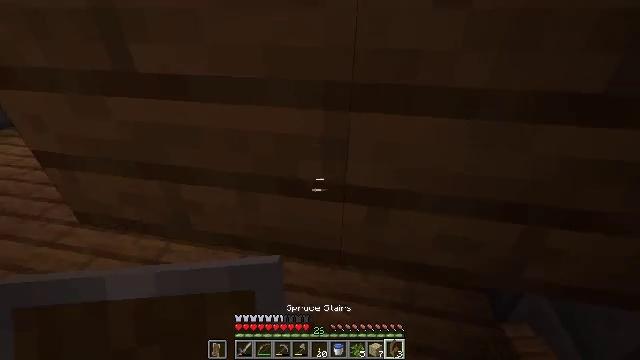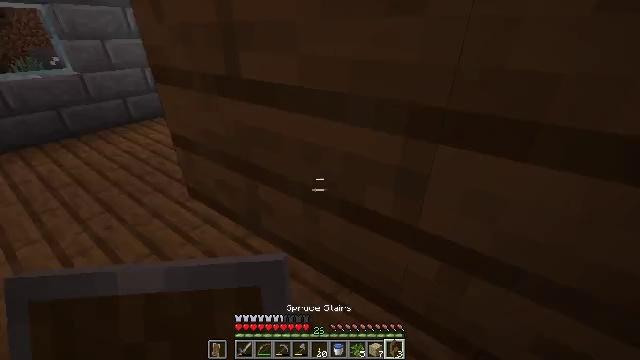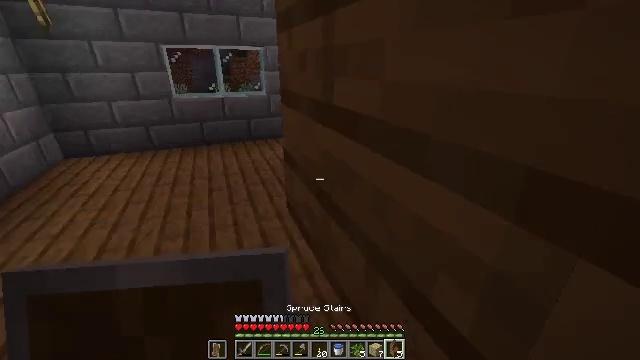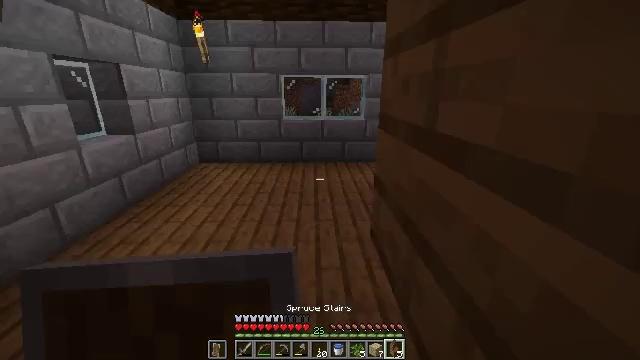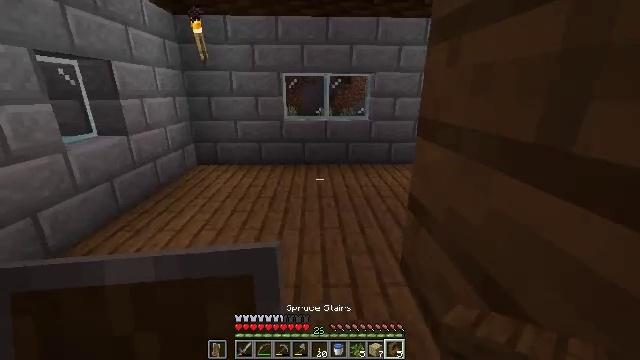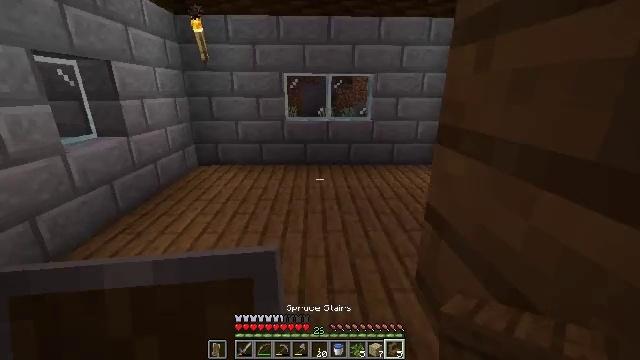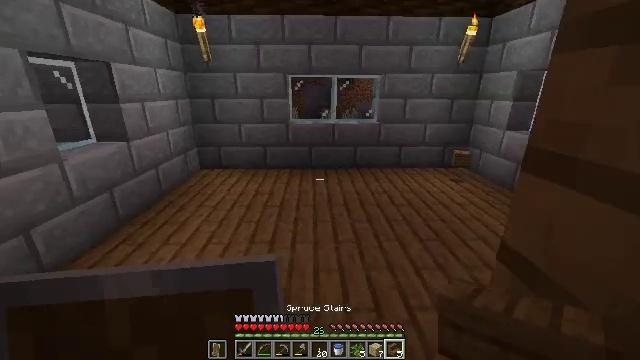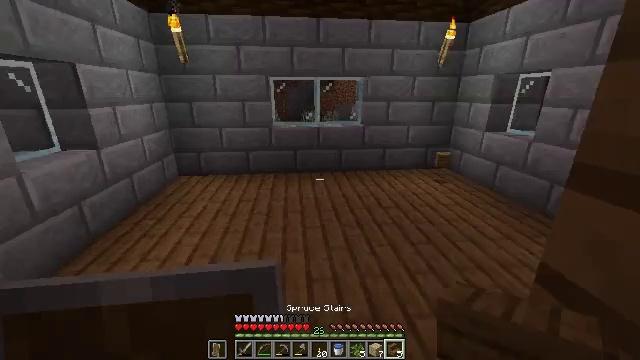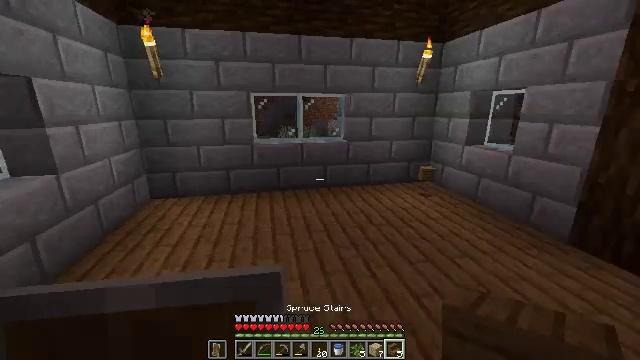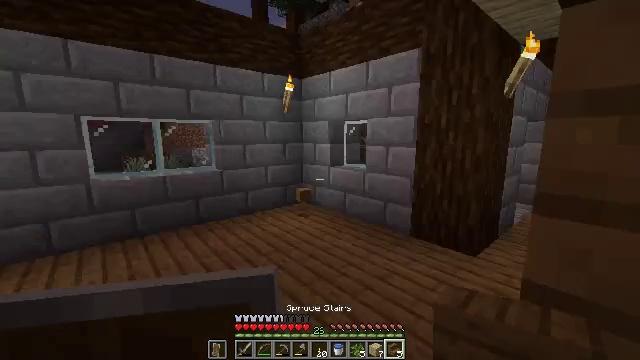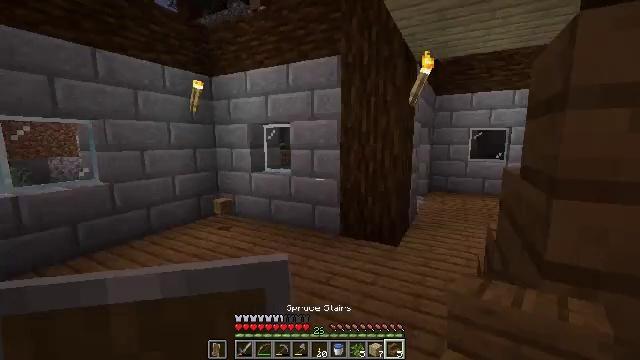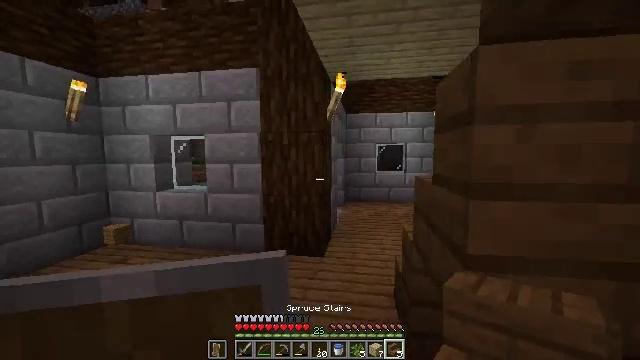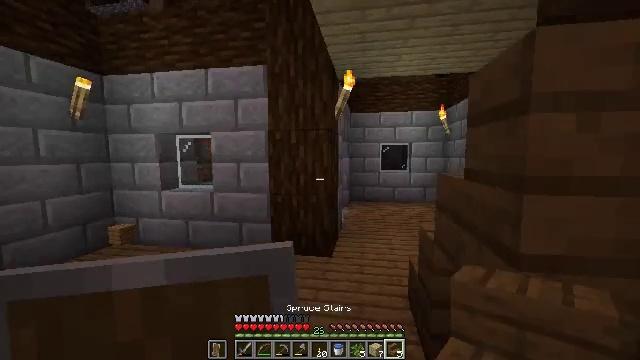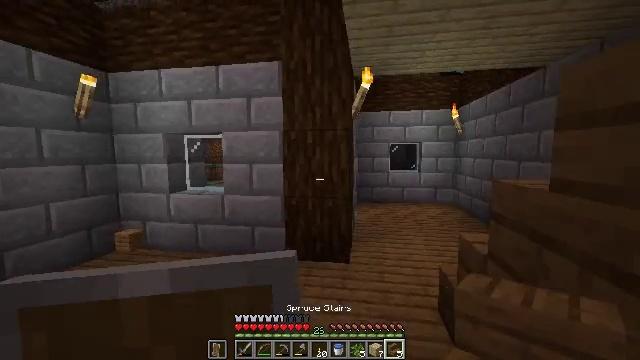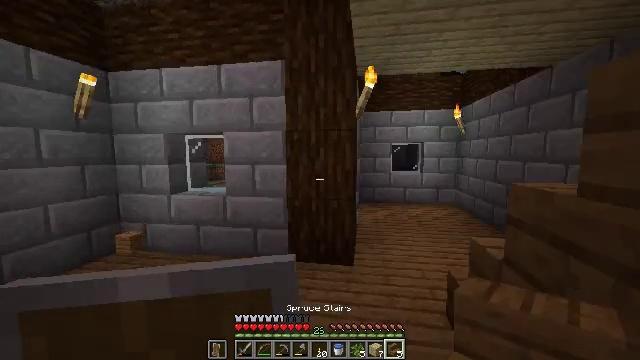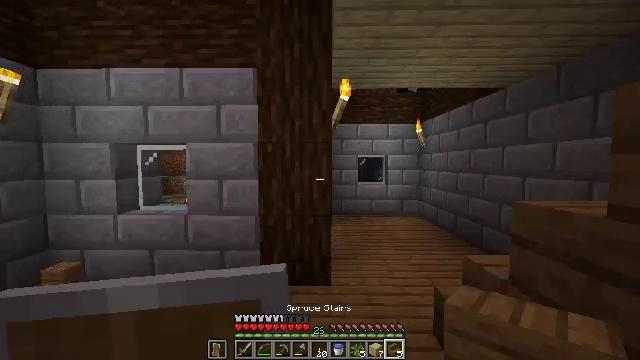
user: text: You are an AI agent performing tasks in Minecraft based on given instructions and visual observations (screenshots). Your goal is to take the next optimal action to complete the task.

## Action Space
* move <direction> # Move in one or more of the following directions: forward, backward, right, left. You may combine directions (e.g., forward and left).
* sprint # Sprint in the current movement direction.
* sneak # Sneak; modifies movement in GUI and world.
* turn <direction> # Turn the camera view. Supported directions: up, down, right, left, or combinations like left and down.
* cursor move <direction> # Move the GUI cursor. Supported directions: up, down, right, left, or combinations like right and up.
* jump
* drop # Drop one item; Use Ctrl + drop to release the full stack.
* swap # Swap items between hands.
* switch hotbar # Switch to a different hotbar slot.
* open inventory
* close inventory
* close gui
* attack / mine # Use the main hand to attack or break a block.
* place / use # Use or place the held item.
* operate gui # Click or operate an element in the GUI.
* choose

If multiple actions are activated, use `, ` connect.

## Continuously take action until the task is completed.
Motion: motion action
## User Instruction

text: Gather some birch planks.
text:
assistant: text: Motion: move forward and move right, turn left and up
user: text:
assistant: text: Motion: move forward and move right, turn left and up
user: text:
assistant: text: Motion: move forward and move right, turn left and up
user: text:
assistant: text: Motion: move forward and move left
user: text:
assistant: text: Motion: move forward and move left
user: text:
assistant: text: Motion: move forward and move left
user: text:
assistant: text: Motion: move forward and move left, turn right
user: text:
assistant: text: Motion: move forward and move left, turn right and up
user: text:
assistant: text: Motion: move forward and move left, turn right and up
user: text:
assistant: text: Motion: move forward and move left, turn right
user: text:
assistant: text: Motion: move forward and move left, turn right and up
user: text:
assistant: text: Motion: move forward and move left
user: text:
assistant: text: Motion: move forward and move left
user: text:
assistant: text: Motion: move forward and move left
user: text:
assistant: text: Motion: move forward and move left, turn right and up
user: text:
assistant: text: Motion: move forward and move left, turn right and up
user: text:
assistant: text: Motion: move forward and move left, turn right and up
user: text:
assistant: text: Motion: move forward
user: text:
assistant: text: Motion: move forward
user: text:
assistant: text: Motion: move forward
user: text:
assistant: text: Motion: move forward
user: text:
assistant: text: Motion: move forward, turn right and down
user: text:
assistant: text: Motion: move forward, turn right and down
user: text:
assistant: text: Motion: move forward
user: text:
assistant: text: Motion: move forward, turn right and down
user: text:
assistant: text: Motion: move forward, turn right and down
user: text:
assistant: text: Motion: move forward, turn right and down
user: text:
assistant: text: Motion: move forward, turn right and up
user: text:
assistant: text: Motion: move forward, turn left and up
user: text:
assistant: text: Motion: move forward